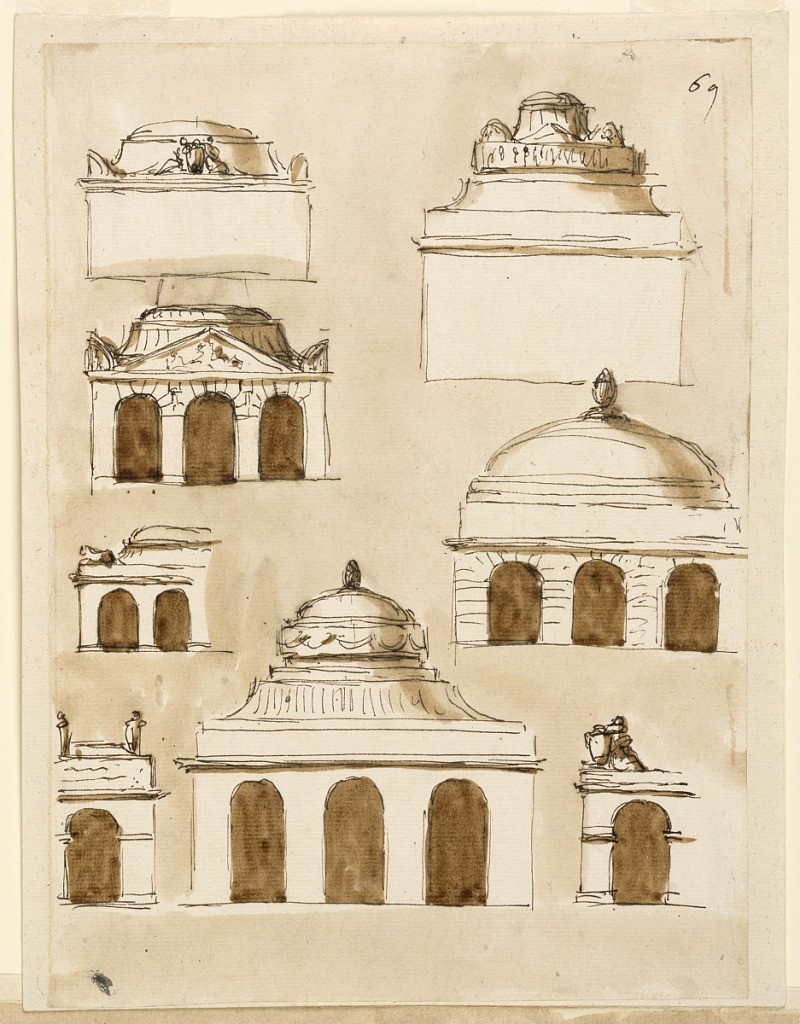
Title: Designs for a Mausoleum
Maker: Giuseppe Barberi, Italian, 1746–1809
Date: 1746–1809
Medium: Pen and brown ink, brush and brown wash on off-white laid paper, lined
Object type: Drawing
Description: Designs for a Mausoleum.